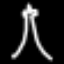
Label: The Eiffel Tower